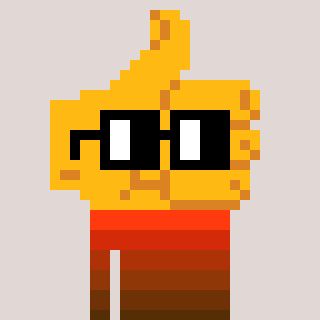
a pixel art character with square black glasses, a thumbsup-shaped head and a yellow-colored body on a warm background